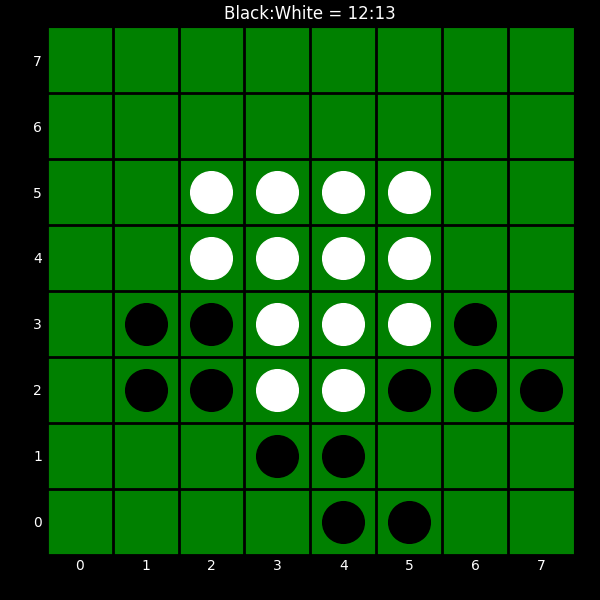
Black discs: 12
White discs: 13